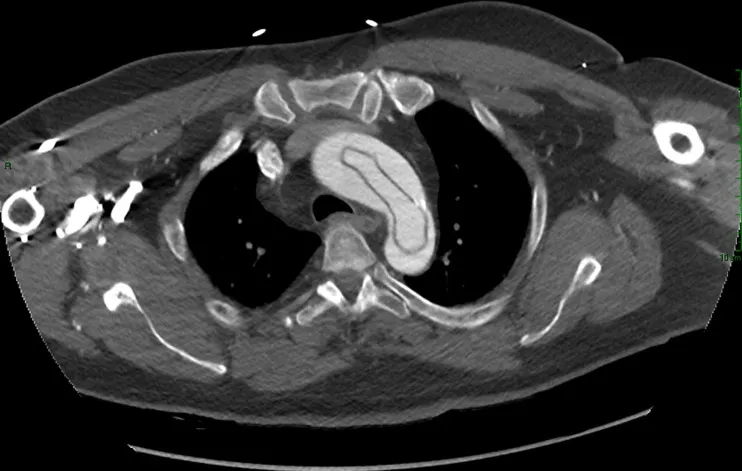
windsock sign: aortic dissection of the intimal layer on chest computed tomography angiogram.
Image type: radiology (ct)